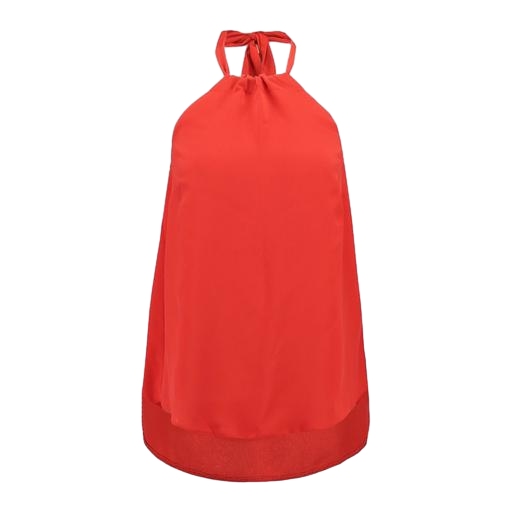
red lucas halterneck, red halter neck tank, red halter top, white background